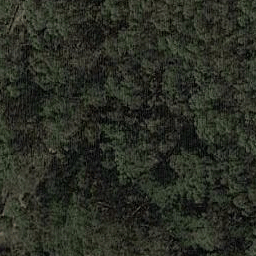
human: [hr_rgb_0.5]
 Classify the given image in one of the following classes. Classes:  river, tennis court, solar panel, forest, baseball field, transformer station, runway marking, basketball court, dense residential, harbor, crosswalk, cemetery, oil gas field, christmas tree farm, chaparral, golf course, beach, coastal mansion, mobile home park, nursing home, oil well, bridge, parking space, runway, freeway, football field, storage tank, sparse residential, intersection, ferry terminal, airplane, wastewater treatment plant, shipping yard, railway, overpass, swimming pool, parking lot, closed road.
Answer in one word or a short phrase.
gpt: forest